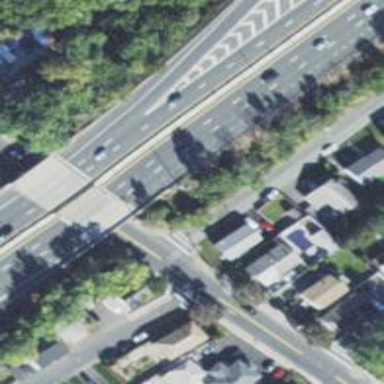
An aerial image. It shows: Stop road.